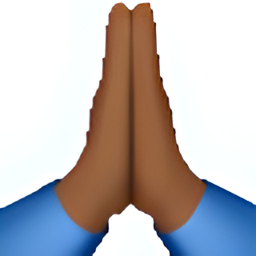
Name: person with folded hands
Emoji: 🙏🏾
Group: People & Body
Sub-group: hands